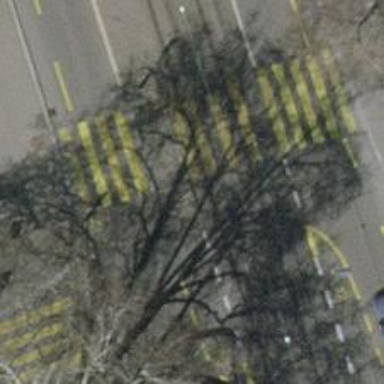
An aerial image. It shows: Kerb serving as barrier.